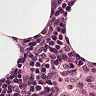
Metastatic tissue present: no